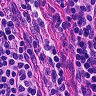
Metastatic tissue present: no